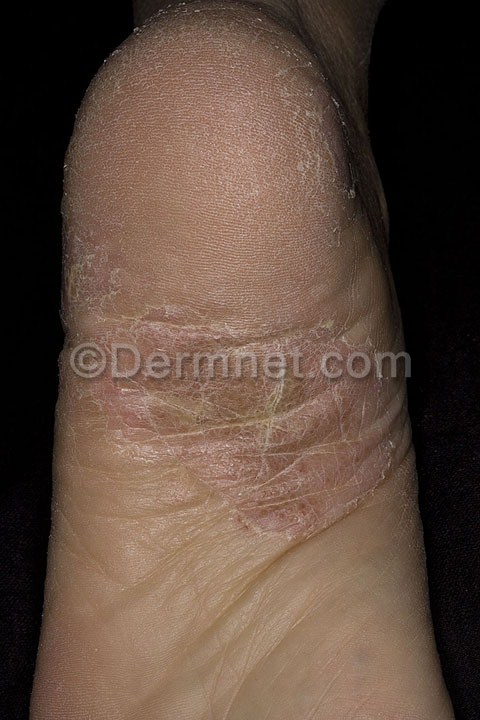
Disease: Psoriasis pictures Lichen Planus and related diseases